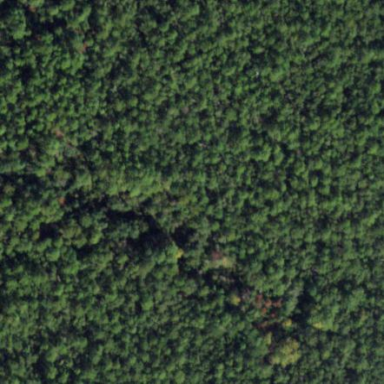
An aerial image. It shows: Mixed woodland area with various types of leaves.